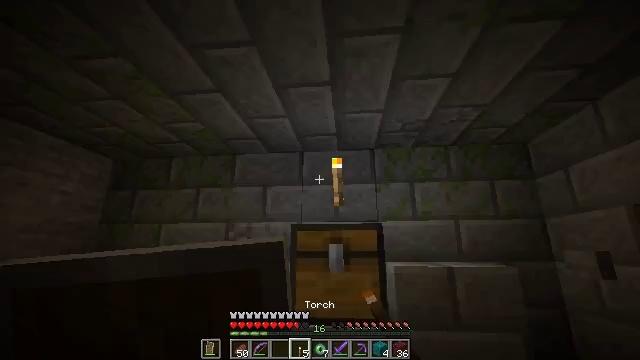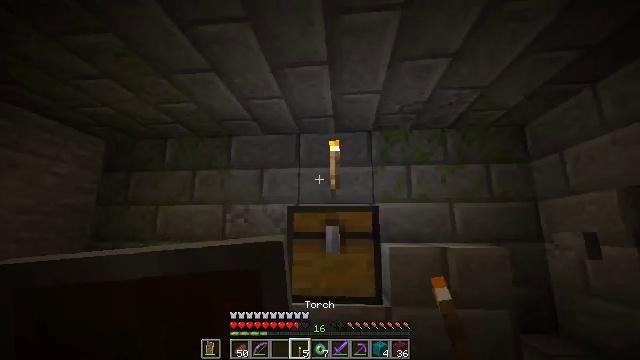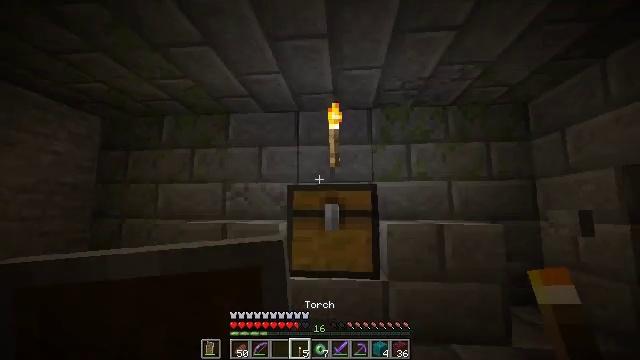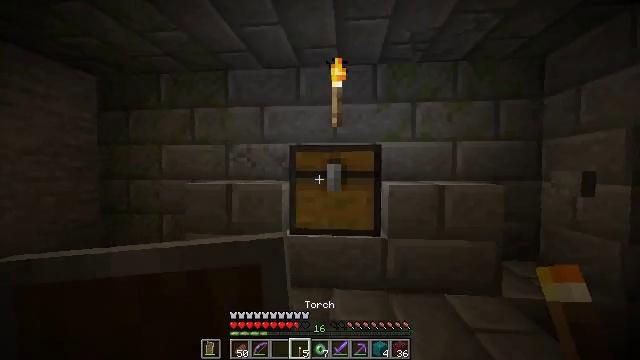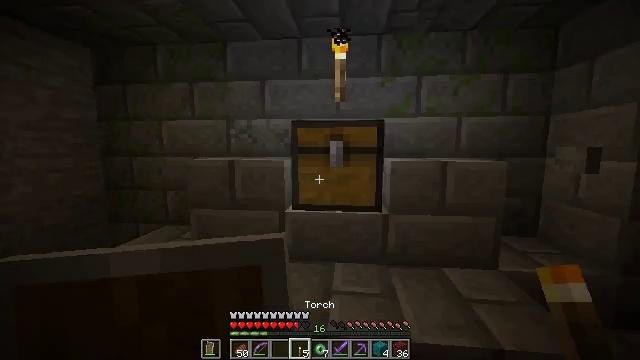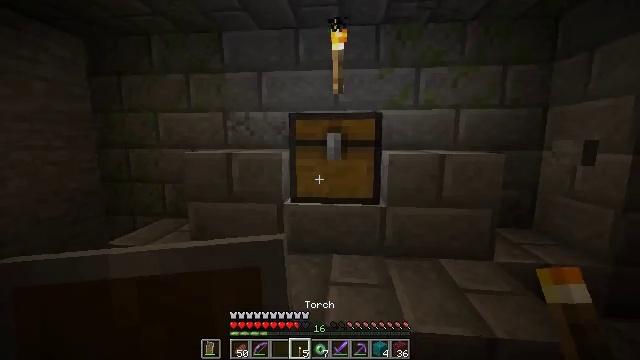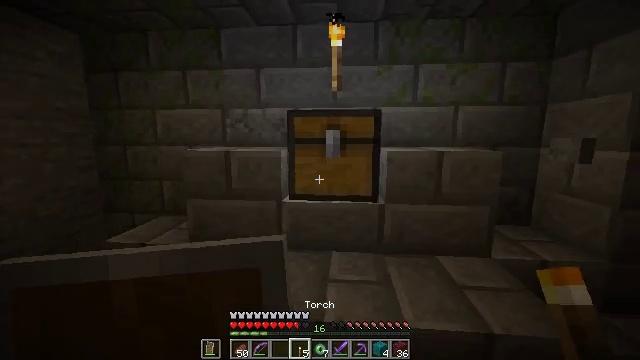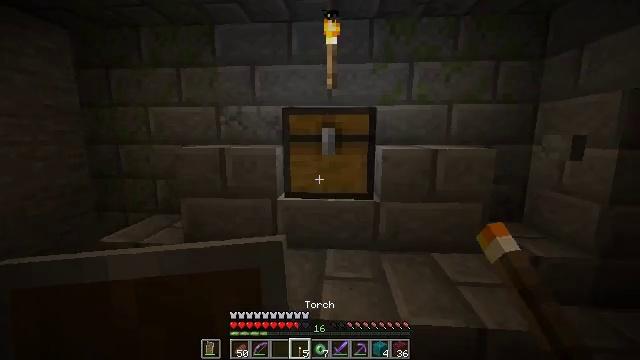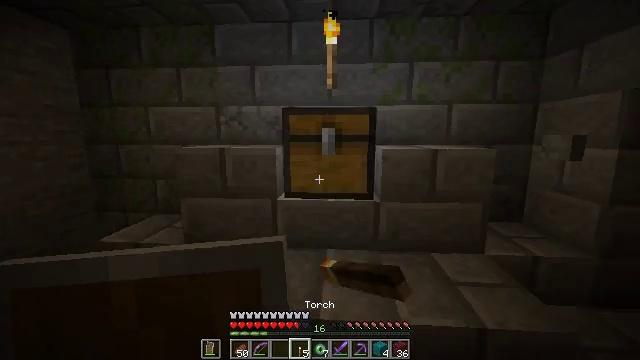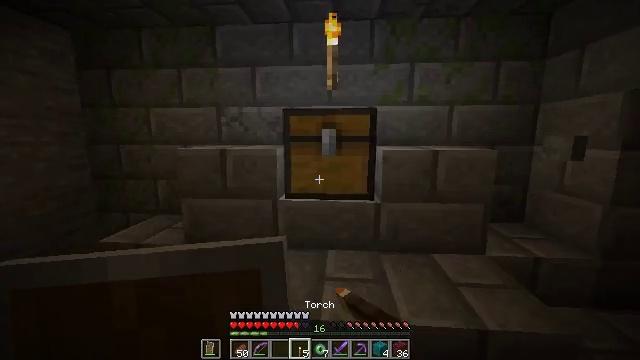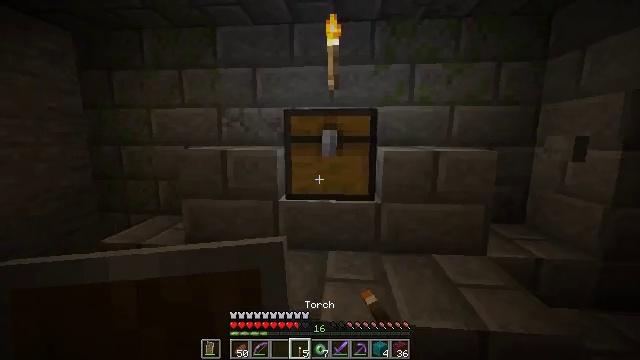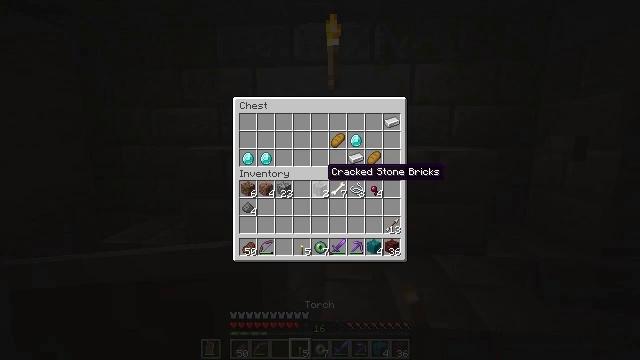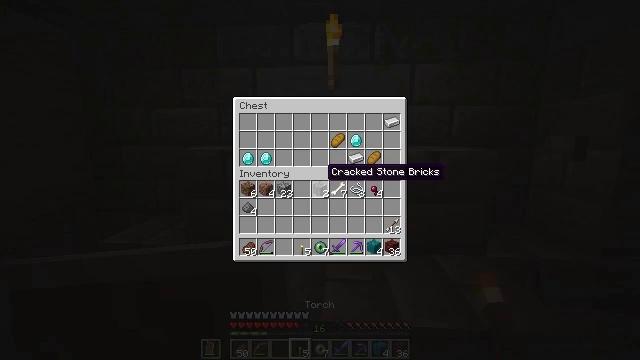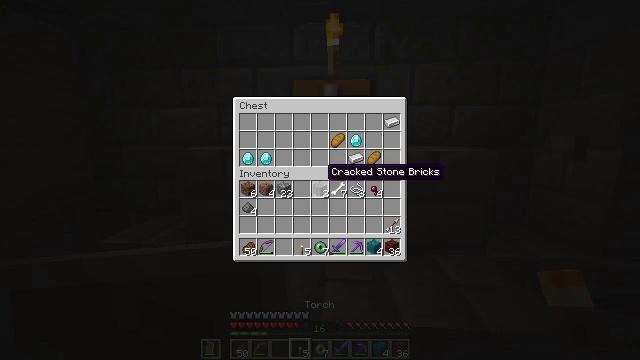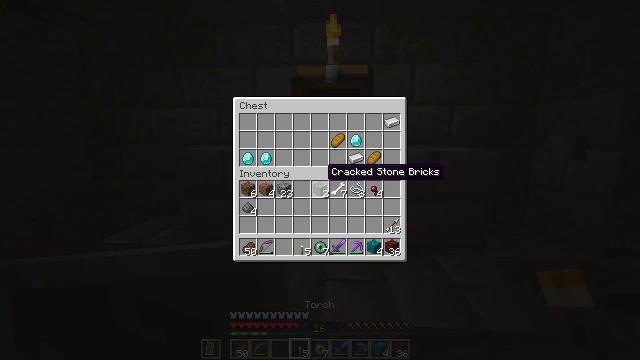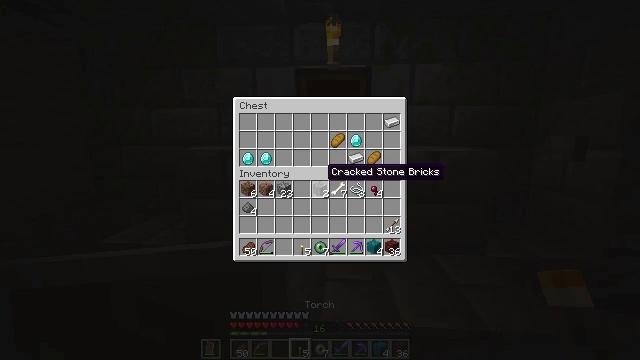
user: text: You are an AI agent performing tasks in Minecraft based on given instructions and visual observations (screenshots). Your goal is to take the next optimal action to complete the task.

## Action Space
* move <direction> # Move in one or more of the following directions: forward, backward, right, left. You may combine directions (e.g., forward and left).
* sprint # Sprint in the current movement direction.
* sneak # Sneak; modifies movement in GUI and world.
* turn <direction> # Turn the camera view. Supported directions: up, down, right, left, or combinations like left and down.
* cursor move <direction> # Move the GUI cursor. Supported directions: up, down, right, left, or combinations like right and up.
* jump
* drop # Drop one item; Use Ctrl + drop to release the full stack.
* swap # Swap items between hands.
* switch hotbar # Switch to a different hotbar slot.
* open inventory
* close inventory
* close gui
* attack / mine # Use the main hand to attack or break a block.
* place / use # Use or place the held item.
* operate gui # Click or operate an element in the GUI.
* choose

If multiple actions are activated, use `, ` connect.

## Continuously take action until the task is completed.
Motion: motion action
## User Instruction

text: Break the iron door.
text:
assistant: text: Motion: turn down
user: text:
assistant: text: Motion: turn down
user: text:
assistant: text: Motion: turn down
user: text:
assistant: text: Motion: turn down
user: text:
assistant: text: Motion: turn down
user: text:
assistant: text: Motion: use / place
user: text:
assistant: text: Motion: turn right, use / place
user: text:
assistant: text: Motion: use / place
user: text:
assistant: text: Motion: use / place
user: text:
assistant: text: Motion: no_op
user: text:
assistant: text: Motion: no_op
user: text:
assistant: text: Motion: no_op
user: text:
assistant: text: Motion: no_op
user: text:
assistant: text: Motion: no_op
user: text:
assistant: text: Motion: no_op
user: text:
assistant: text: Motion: no_op
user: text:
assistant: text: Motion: no_op
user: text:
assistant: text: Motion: no_op
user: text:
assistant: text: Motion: sneak, turn right and up
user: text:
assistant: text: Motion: sneak, turn right and up
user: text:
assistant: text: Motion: sneak, turn right
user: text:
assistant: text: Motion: sneak
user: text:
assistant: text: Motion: sneak
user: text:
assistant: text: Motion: sneak, turn left
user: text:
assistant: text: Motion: sneak, turn left
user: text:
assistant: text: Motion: sneak
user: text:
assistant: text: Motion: sneak
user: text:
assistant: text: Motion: sneak
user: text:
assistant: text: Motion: sneak
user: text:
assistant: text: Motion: sneak, use / place